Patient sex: M
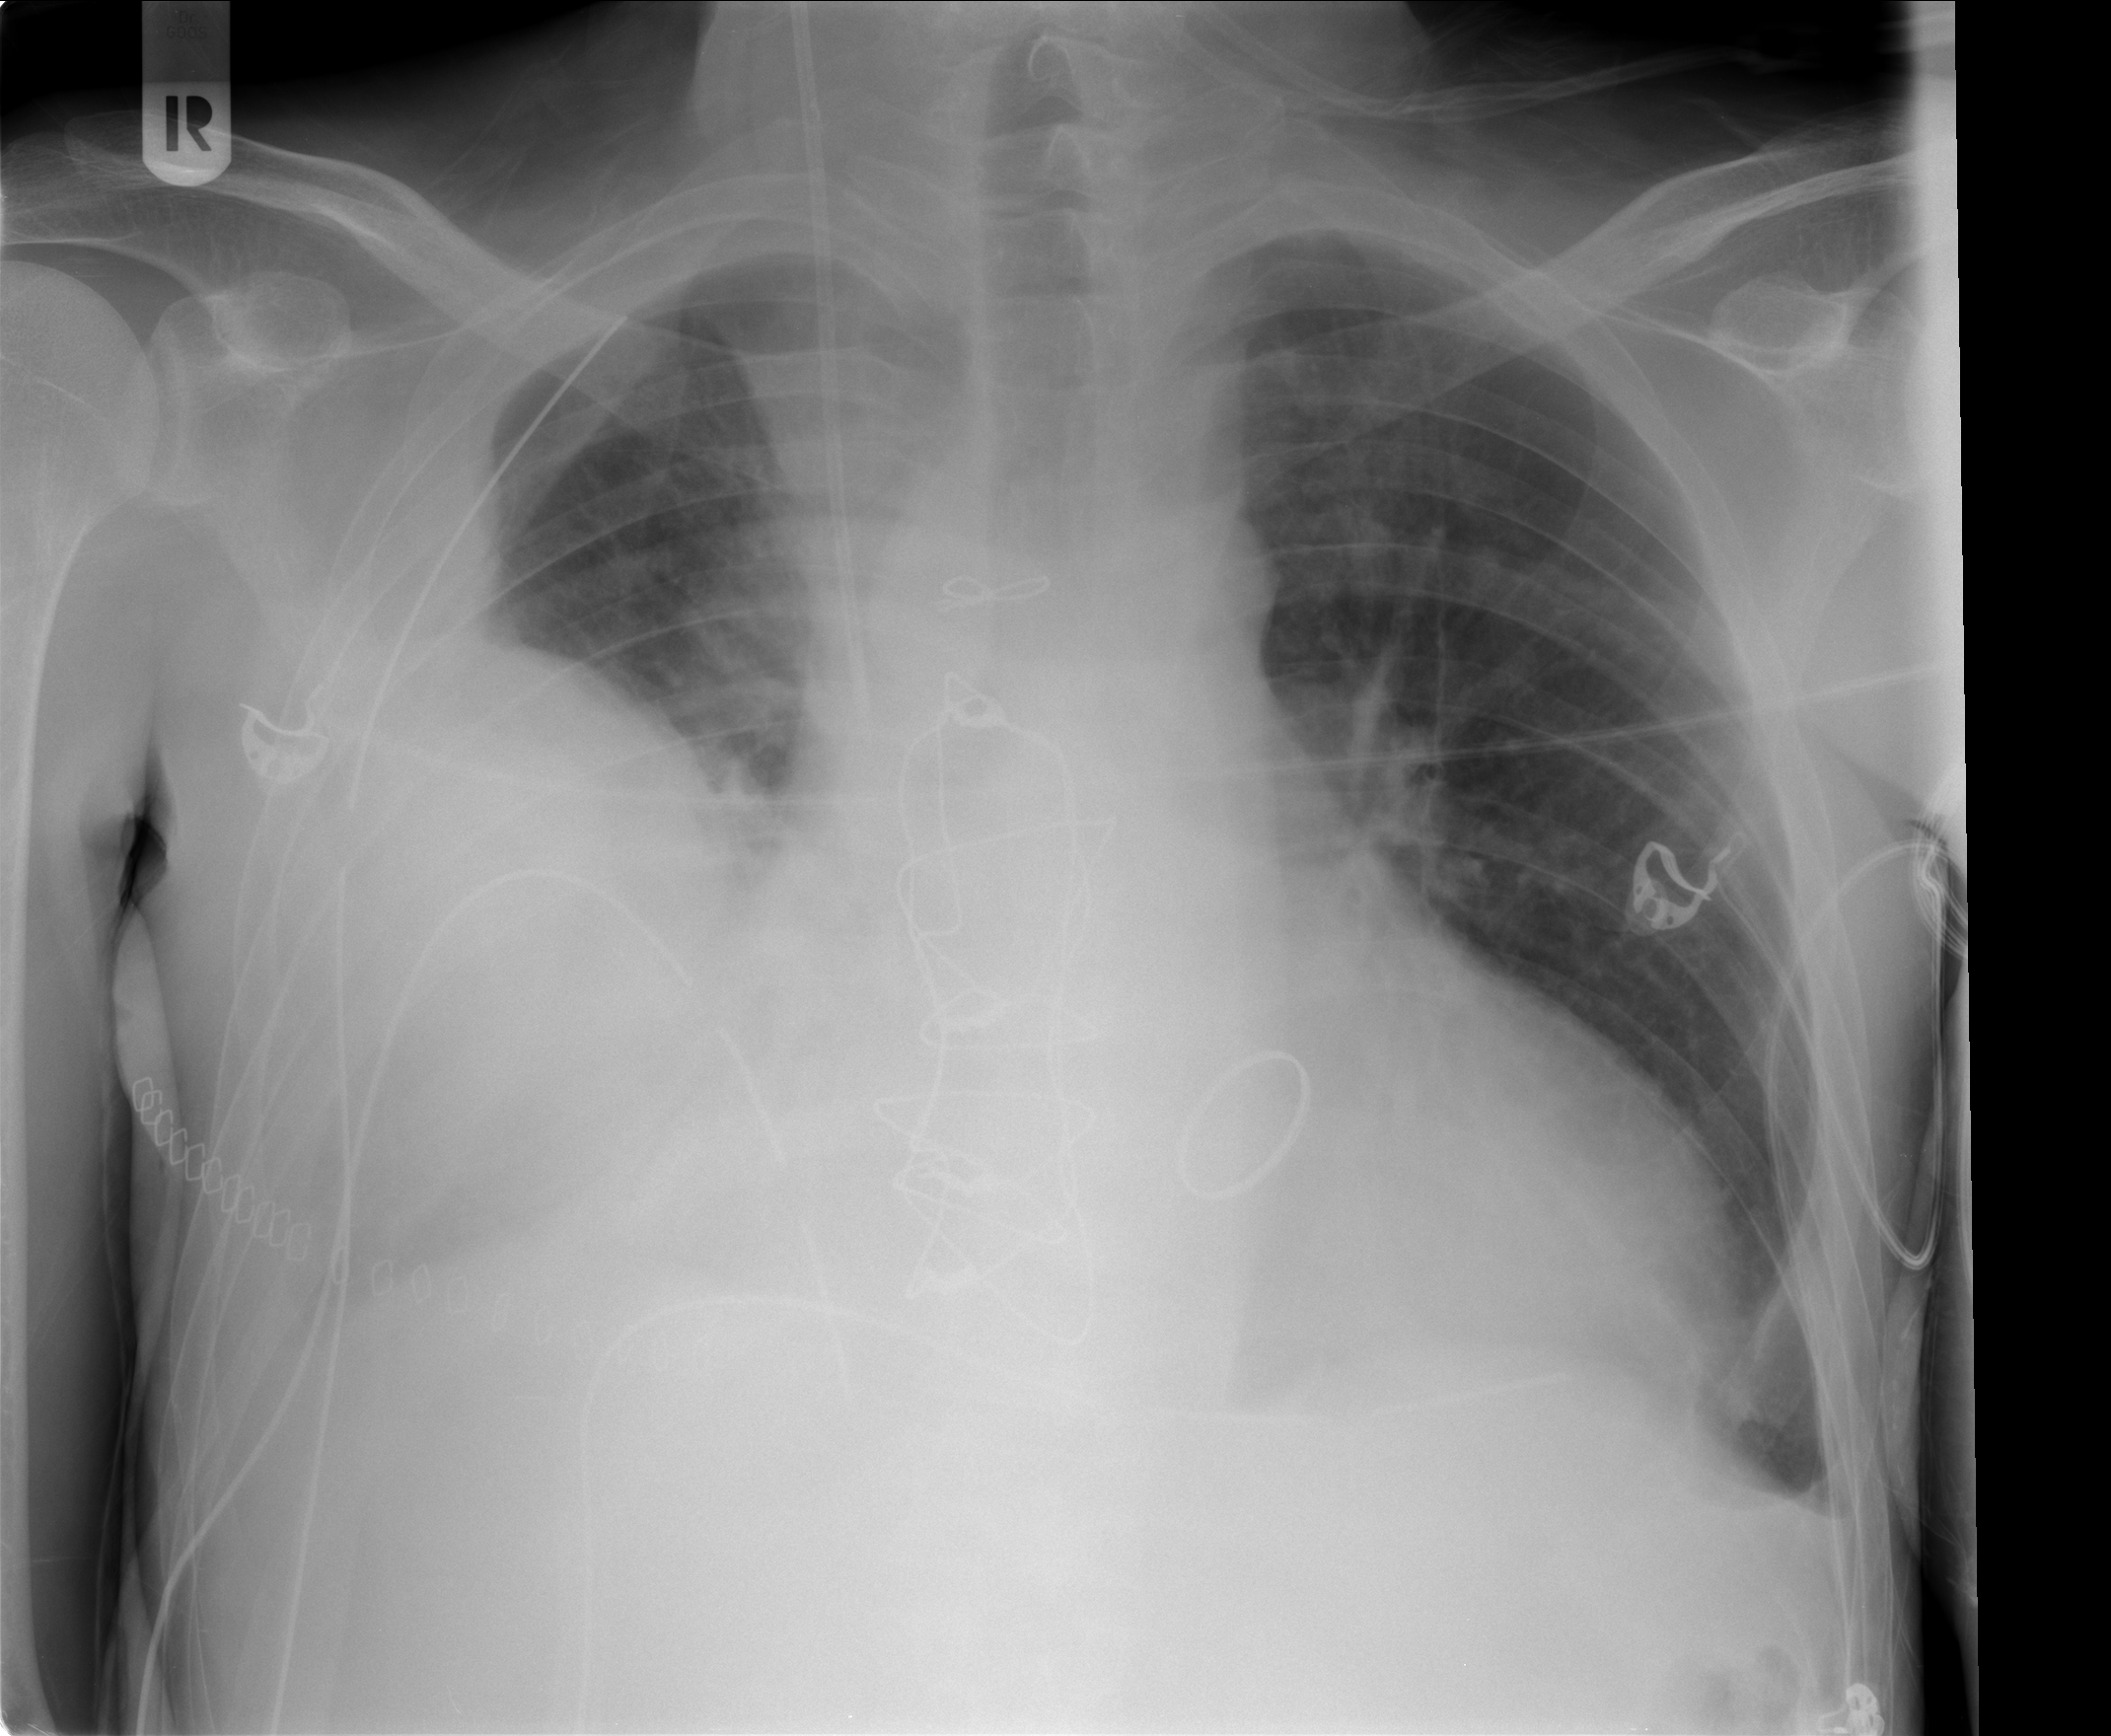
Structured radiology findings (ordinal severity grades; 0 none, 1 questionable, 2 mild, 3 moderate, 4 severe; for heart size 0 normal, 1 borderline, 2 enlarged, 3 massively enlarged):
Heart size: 2
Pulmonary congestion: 2
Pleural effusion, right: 3
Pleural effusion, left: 0
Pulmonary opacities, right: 0
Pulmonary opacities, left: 0
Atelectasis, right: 3
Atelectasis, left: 1